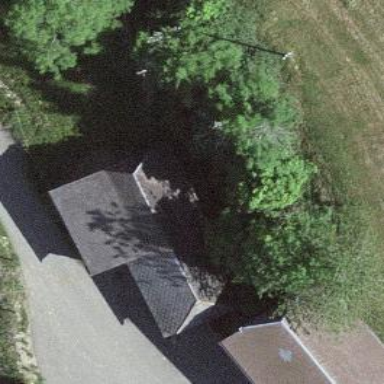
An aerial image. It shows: Barn.